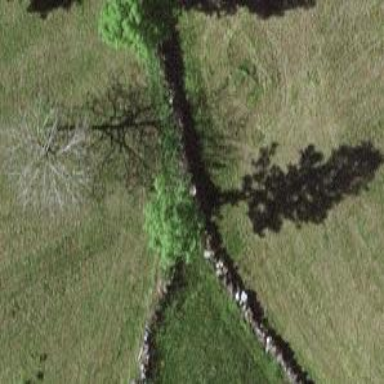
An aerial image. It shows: Wall made of dry stone.